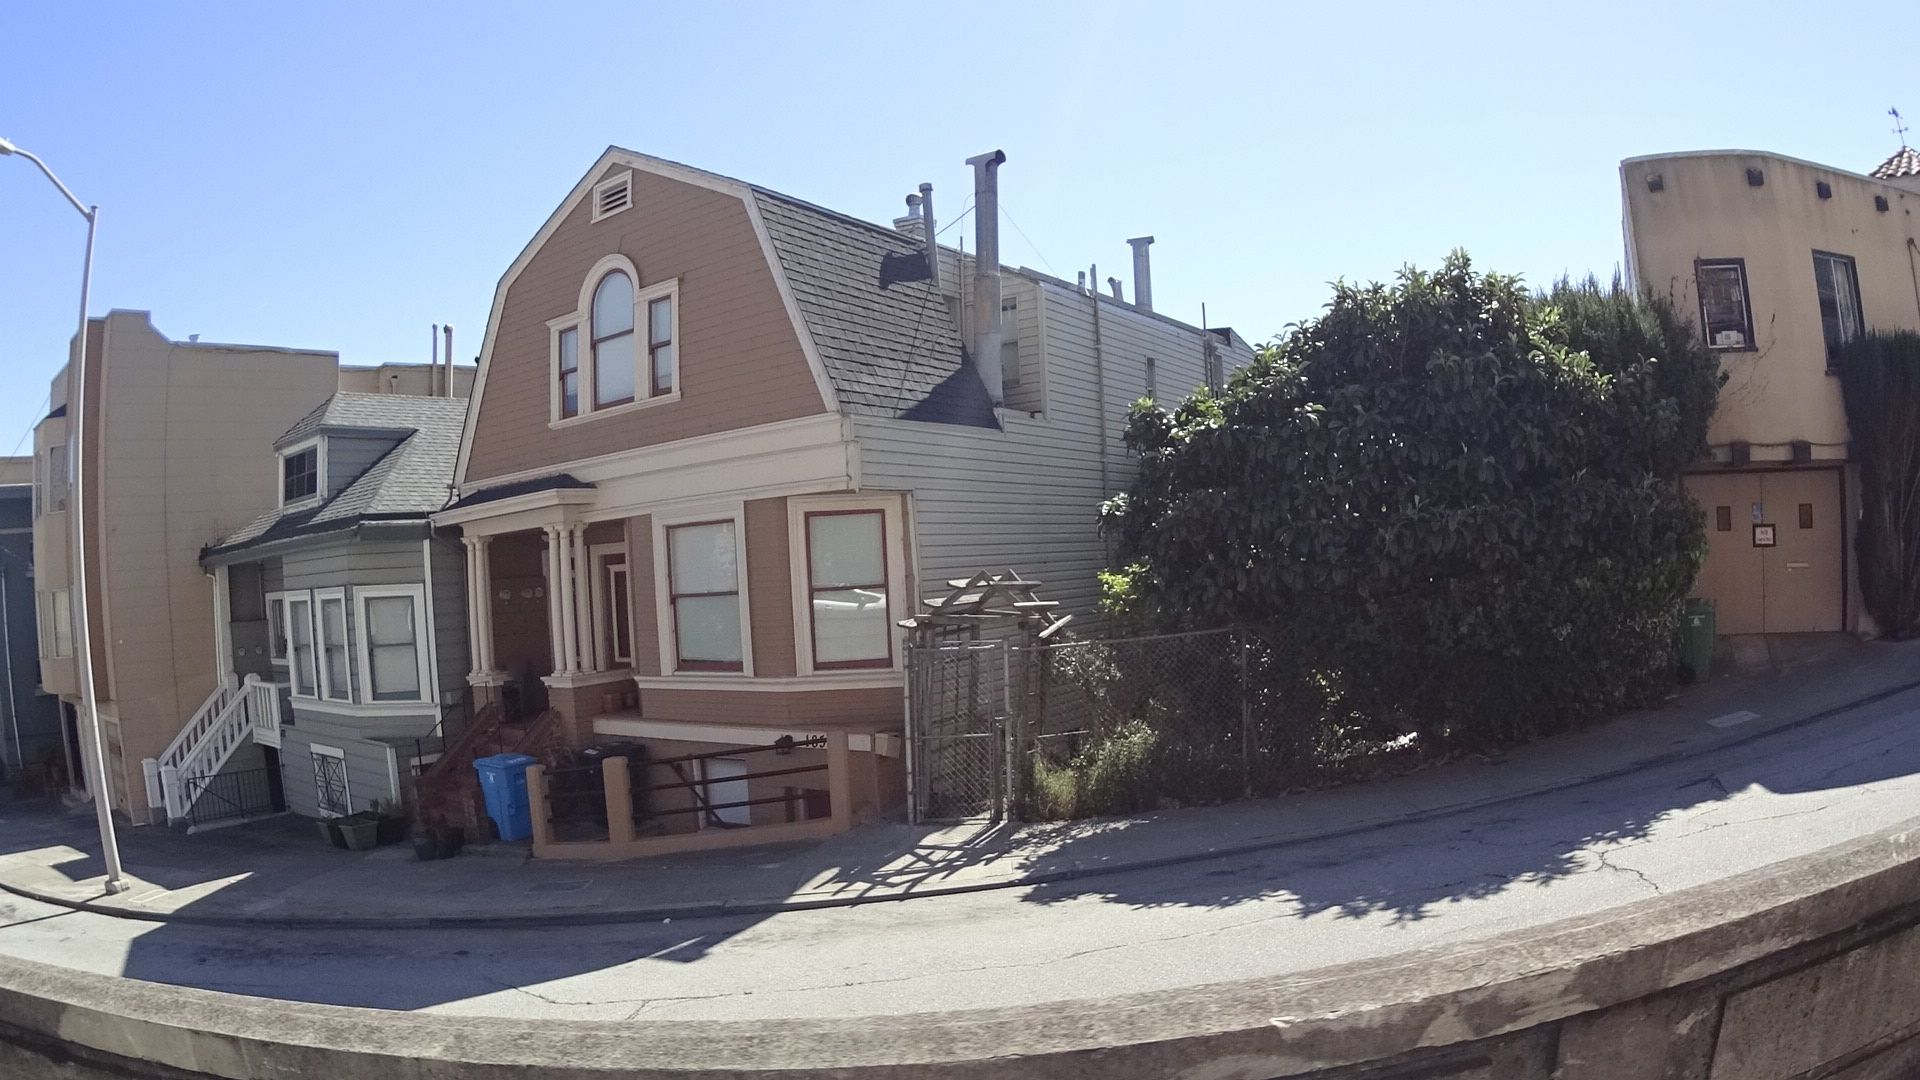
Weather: snowy
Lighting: day
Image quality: good
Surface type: walking surface
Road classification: tertiary
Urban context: urban centre
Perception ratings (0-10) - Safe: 5.49, Lively: 6.71, Beautiful: 8.36, Boring: 5.5, Depressing: 3.59, Wealthy: 7.3